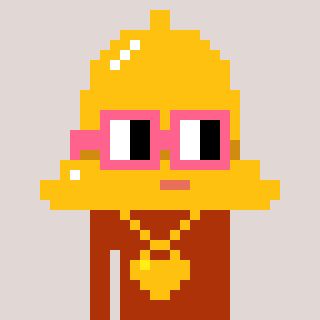
a pixel art character with square pink glasses, a bell-shaped head and a hotbrown-colored body on a warm background